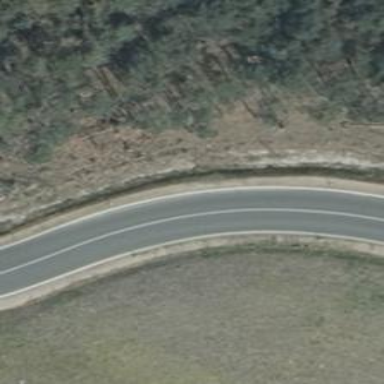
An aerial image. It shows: Unclassified road with asphalt surface.